Aerial crown-view tile of a tropical tree (Barro Colorado Island, Panama), acquired 20250915:
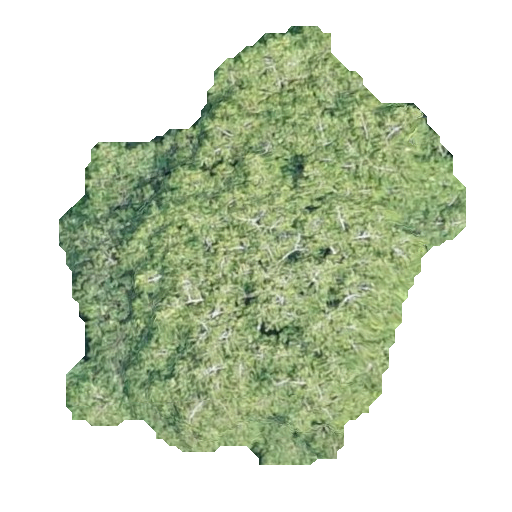
Species: Virola surinamensis
GBIF accepted scientific name: Virola surinamensis
Crown area: 171.2 m²